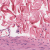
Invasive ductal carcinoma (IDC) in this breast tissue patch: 0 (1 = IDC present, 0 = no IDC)